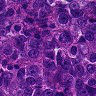
Metastatic tissue present: yes